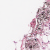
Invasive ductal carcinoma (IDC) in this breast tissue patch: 0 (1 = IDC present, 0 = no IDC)